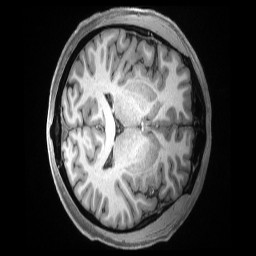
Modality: T1w
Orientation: axial
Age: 28
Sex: male
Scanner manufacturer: siemens
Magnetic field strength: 3 T
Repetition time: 2.5 s
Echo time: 0.00181 s